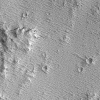
Atmospheric dust classification: not_dusty